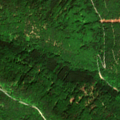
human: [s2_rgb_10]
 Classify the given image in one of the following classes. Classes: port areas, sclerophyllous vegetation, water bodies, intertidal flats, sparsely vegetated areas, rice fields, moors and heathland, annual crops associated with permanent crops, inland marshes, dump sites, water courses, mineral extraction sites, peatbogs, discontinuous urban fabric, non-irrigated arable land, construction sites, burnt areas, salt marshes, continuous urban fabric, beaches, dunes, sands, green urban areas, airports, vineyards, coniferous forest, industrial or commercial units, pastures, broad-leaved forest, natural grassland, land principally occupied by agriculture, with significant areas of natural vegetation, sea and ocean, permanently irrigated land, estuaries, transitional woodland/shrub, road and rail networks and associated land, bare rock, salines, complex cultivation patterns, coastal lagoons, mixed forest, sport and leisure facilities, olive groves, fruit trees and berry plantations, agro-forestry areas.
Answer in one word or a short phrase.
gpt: broad-leaved forest, coniferous forest, mixed forest